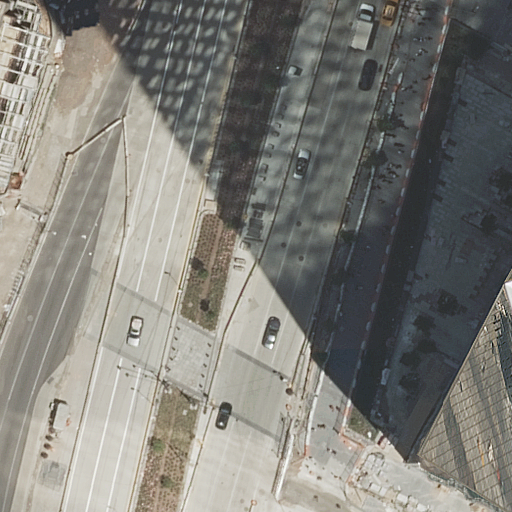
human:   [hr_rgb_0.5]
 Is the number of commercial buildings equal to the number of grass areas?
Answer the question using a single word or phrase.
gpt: no

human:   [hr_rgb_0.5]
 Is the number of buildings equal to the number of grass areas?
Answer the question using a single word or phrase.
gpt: no

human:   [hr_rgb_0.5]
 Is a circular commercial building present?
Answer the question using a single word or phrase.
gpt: no

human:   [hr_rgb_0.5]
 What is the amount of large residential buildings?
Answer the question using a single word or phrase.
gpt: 1

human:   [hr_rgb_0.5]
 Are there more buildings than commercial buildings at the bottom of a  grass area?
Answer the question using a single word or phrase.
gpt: yes

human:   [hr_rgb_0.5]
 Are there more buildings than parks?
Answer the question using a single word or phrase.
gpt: yes

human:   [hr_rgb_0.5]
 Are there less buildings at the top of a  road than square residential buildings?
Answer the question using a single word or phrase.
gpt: no

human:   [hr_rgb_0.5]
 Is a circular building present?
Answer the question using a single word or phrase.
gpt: no

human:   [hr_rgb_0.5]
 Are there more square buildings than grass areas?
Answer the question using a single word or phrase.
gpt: no

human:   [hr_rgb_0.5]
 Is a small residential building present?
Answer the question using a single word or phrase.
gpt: no

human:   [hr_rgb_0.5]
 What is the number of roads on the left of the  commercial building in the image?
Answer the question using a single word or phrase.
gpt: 8

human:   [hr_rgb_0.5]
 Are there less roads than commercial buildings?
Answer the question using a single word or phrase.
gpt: no

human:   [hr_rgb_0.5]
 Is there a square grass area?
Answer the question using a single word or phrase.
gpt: no

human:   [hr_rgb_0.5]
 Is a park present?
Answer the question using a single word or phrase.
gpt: yes

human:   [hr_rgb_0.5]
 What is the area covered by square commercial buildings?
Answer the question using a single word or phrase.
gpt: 0m2

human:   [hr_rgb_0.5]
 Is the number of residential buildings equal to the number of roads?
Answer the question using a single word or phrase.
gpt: no

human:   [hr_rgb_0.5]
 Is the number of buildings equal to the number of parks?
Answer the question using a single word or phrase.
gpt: no

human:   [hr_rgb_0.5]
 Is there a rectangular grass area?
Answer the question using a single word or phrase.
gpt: yes

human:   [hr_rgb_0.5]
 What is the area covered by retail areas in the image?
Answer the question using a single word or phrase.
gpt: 0m2

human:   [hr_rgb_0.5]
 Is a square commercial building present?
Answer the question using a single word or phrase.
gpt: no

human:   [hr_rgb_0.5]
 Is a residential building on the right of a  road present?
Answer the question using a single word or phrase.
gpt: no

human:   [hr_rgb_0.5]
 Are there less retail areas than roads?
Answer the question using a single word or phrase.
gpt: yes

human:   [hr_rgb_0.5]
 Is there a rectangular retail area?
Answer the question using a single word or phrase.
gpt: yes

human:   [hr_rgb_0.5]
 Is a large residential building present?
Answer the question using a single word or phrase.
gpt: yes

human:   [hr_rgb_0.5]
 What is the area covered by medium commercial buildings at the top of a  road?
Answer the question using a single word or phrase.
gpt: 0m2

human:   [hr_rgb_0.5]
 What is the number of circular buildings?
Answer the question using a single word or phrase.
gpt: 0

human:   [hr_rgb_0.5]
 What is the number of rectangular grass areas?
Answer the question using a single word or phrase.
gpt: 3

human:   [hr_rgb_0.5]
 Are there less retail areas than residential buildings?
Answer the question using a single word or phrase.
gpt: no

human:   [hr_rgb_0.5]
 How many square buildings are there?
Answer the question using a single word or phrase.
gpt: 0

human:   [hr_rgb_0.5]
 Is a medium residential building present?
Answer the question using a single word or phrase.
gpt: no

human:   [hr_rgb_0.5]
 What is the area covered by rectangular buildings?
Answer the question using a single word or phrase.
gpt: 0m2

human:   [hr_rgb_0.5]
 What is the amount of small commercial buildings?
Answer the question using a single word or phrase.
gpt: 0

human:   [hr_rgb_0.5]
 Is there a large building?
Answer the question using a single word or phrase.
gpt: yes

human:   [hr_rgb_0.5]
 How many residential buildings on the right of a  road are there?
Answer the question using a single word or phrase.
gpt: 0

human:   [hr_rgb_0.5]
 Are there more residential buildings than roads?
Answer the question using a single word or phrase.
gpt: no

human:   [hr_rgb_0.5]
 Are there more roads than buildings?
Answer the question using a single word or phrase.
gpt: yes